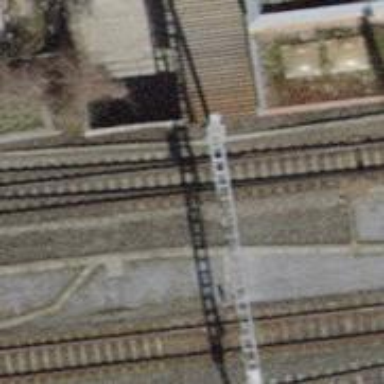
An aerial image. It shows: Single railway track with electrification through contact line.